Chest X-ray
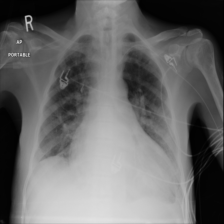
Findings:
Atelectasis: negative
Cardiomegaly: negative
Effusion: negative
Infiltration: negative
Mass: negative
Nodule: negative
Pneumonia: negative
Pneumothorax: negative
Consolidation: negative
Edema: negative
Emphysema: negative
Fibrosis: negative
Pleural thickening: negative
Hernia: negative